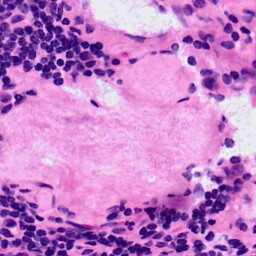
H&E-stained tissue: LymphNode